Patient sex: M
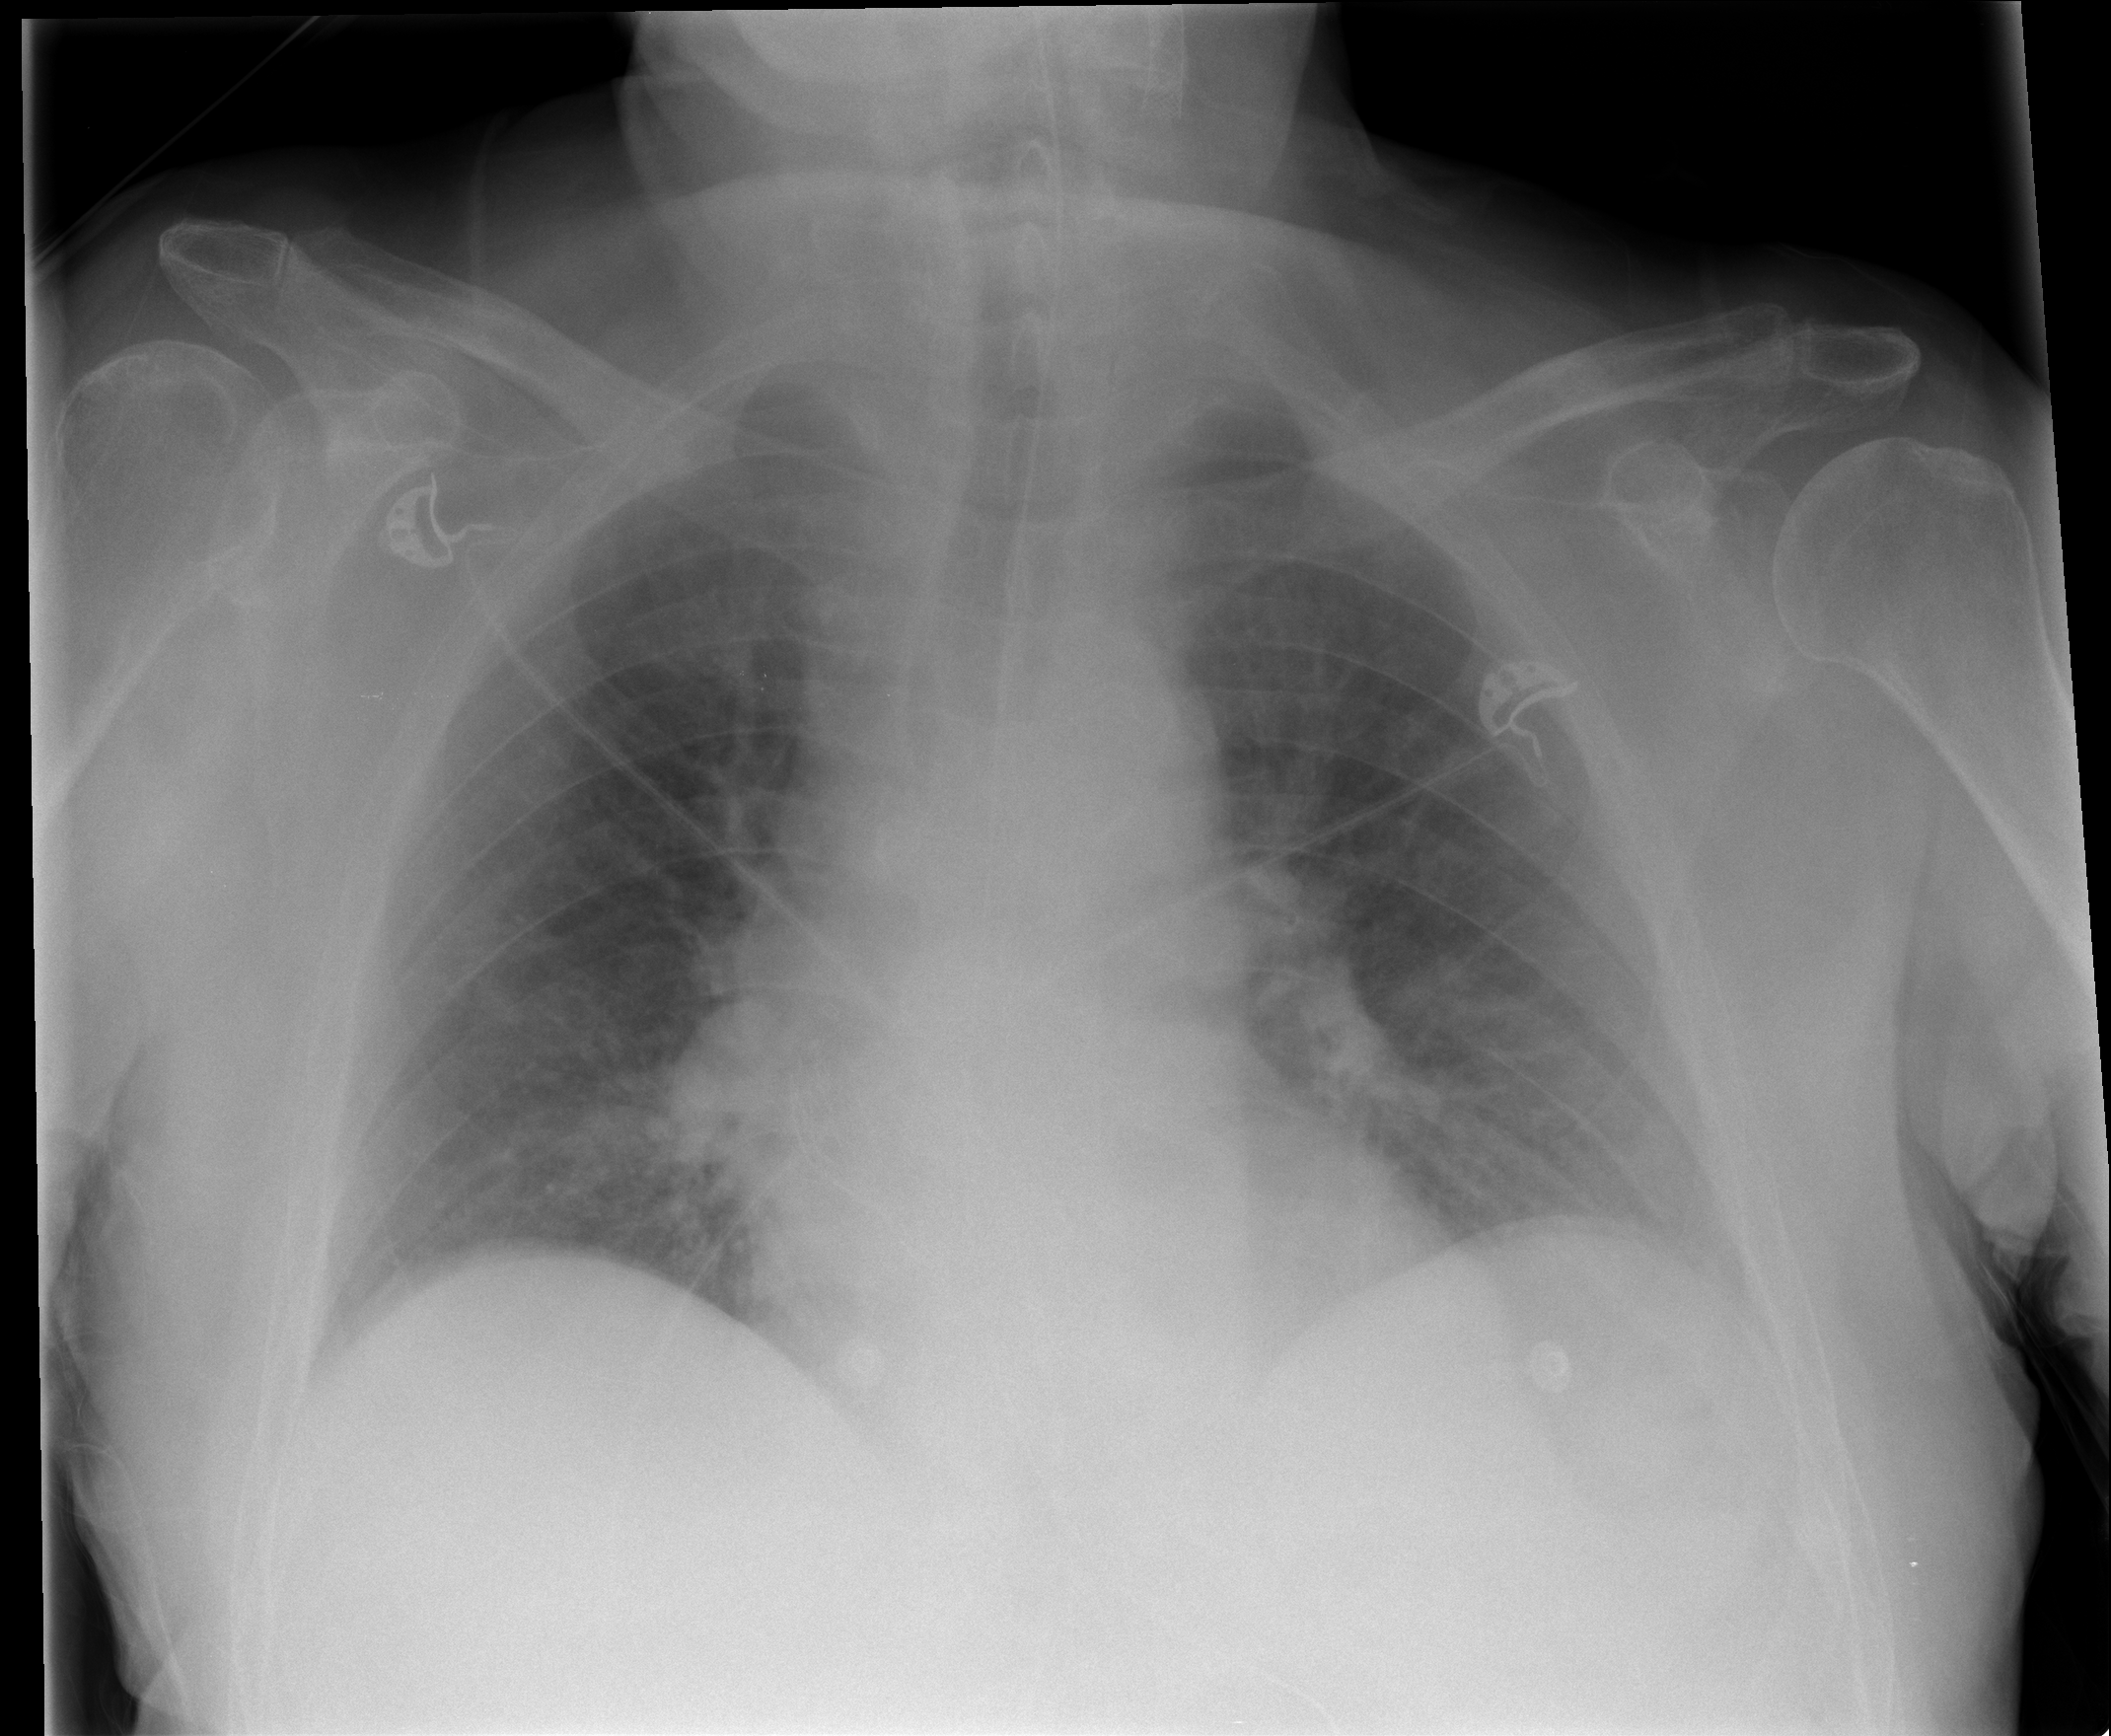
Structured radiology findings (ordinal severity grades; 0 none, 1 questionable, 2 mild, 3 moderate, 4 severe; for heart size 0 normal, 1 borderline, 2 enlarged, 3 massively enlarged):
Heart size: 0
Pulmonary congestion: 2
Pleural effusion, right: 0
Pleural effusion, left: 0
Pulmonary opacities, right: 0
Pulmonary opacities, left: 0
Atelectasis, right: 0
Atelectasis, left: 0